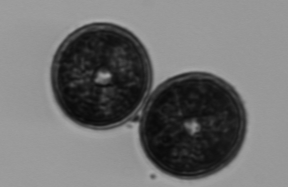
Label: Coscinodiscus